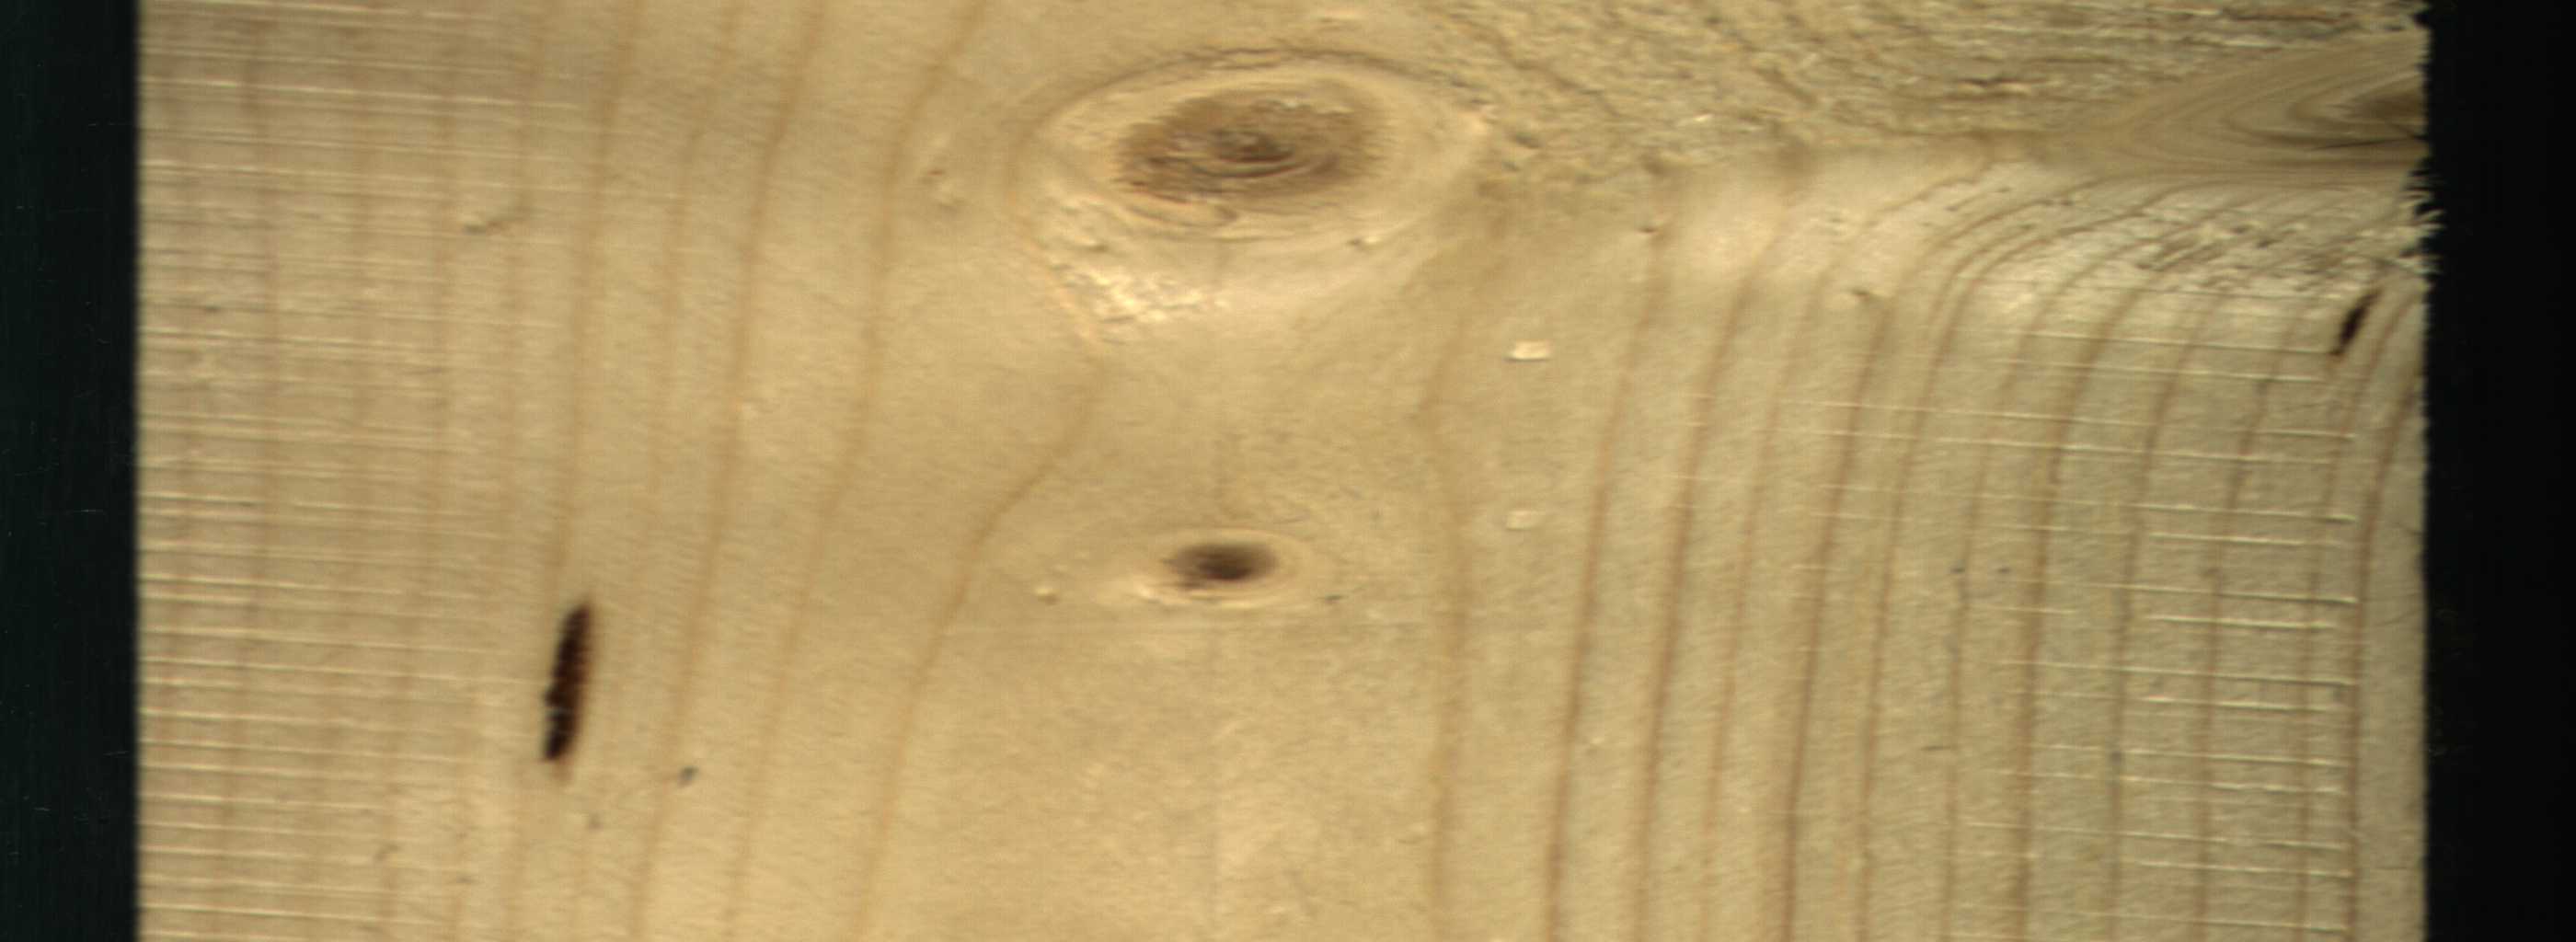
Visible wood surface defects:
resin
resin
Live_Knot
Live_Knot
Live_Knot